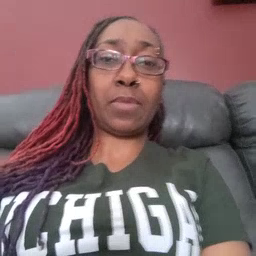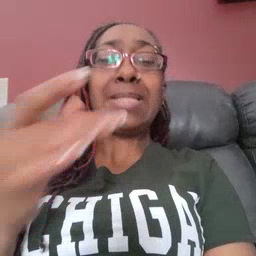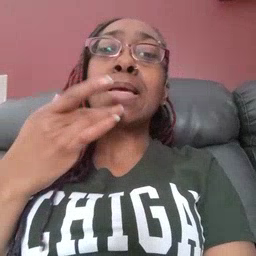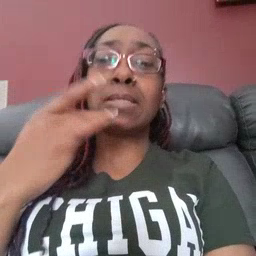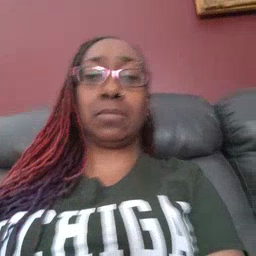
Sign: taste